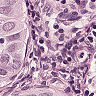
Metastatic tissue present: yes